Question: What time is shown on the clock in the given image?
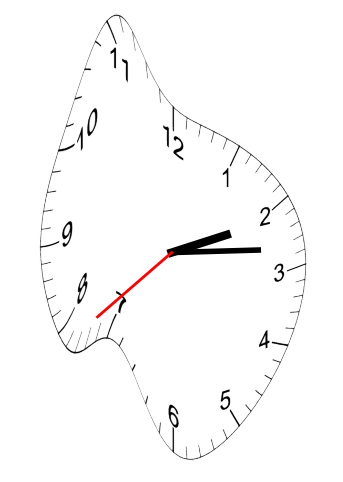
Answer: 02:13:38